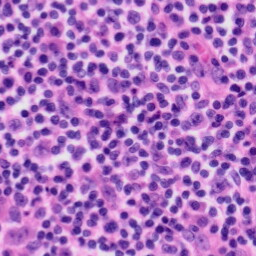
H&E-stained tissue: Tonsil